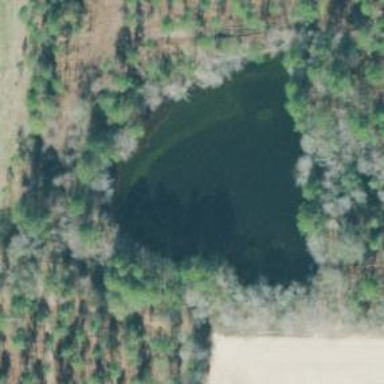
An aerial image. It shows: Reservoir of natural water.